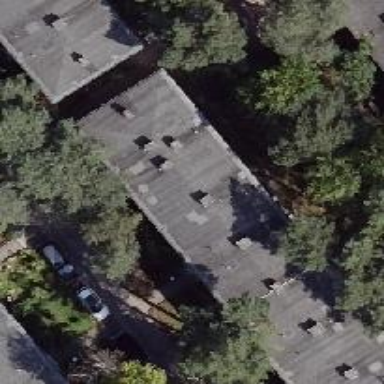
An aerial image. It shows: Flat-roofed apartment building.